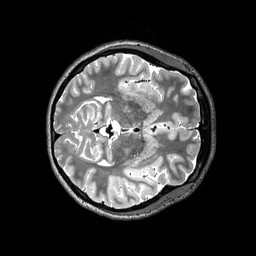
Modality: T2w
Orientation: axial
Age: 24
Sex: female
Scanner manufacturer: siemens
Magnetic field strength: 3 T
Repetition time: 3.2 s
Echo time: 0.565 s